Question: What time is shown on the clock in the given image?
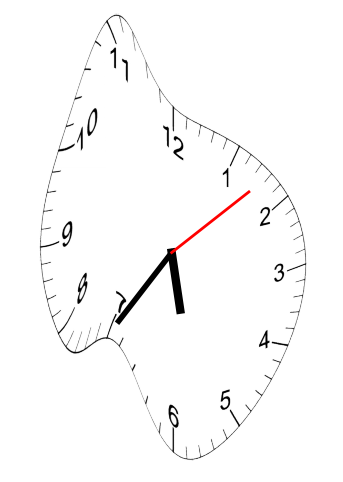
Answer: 05:35:08